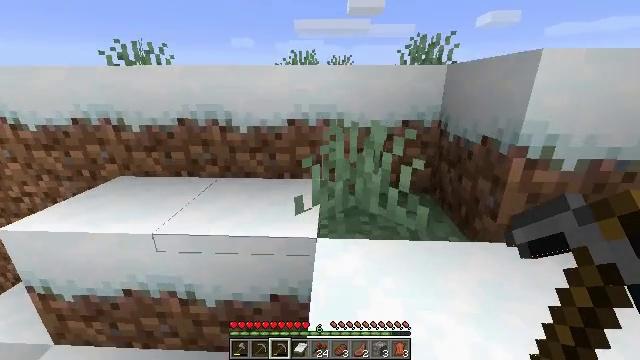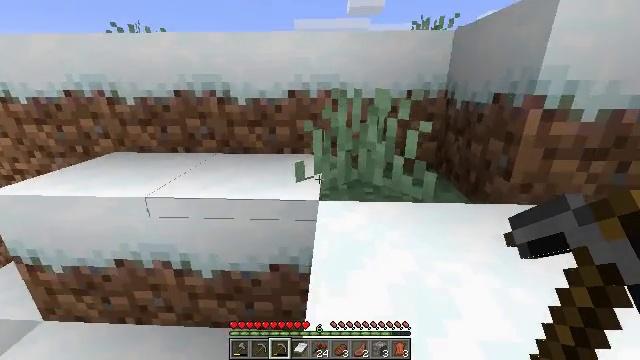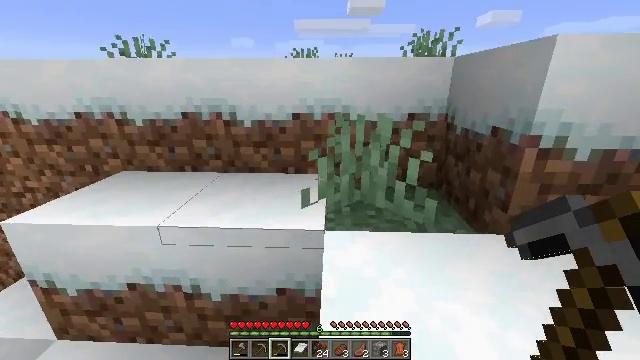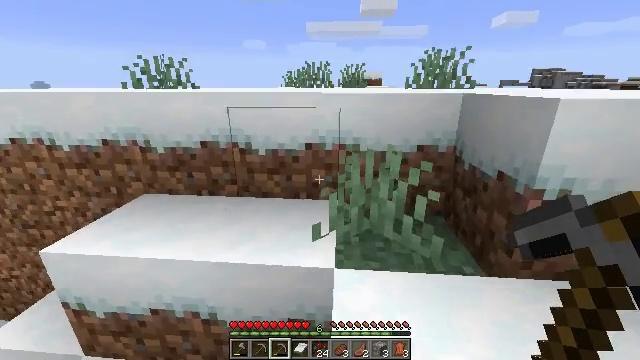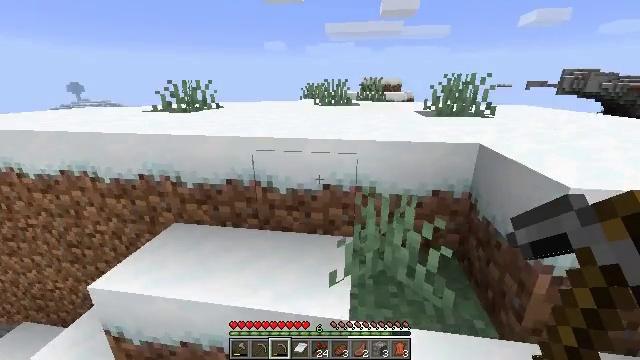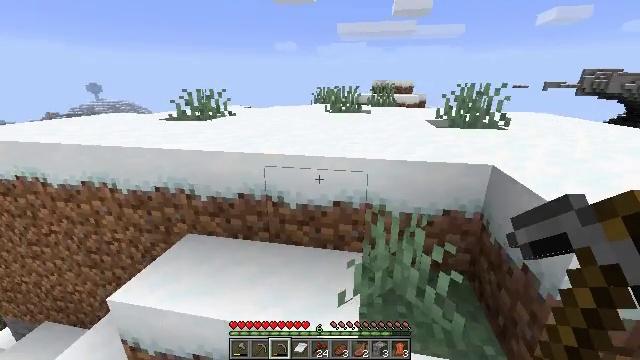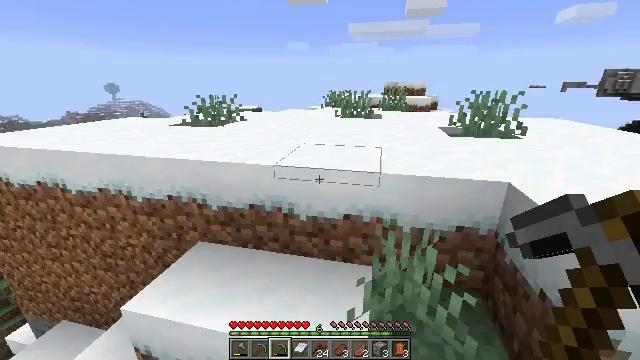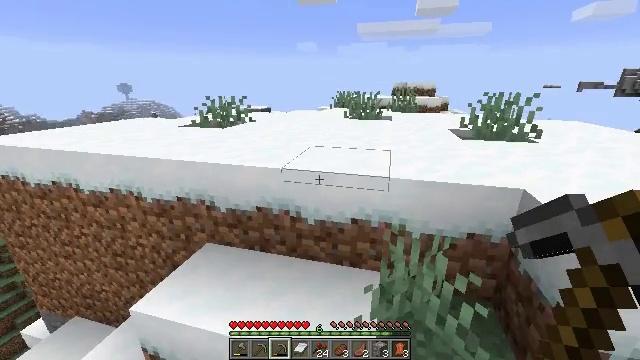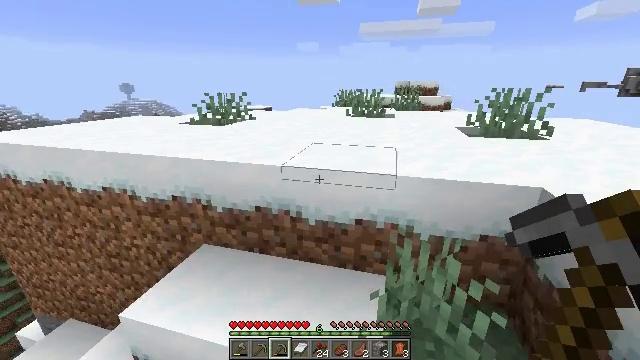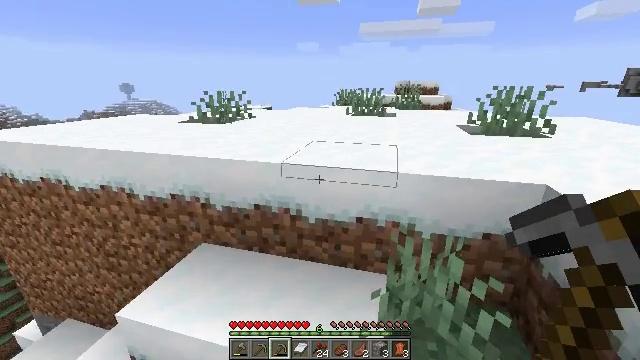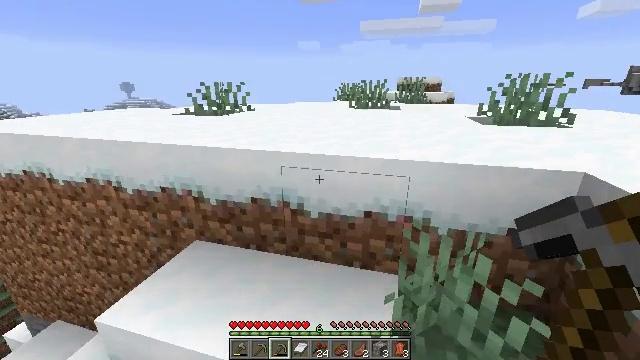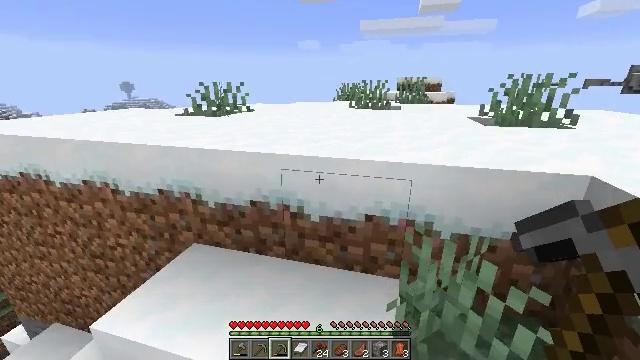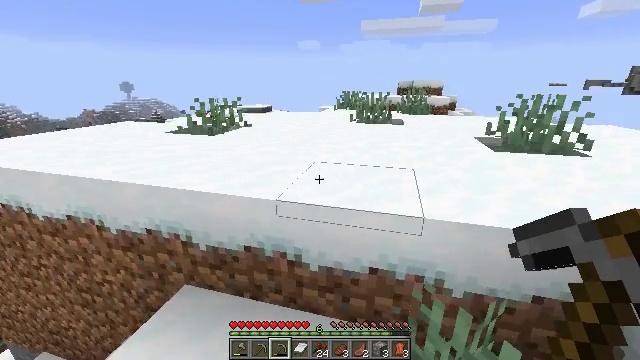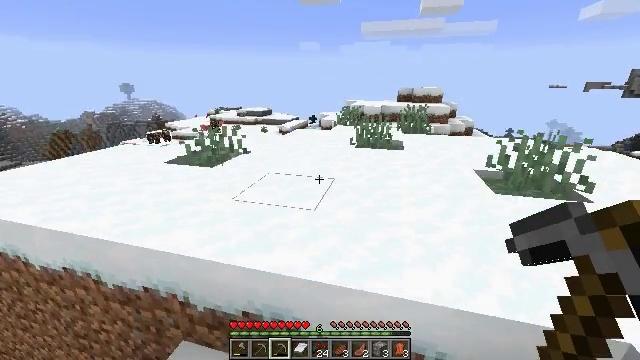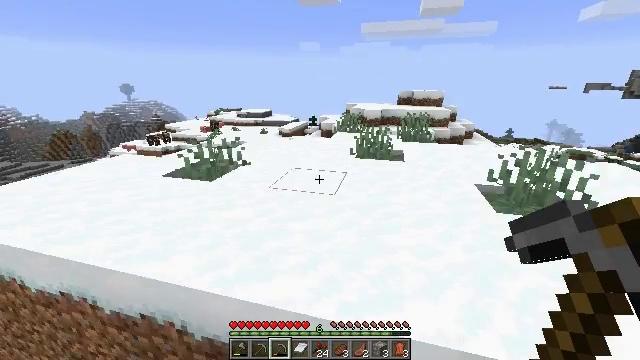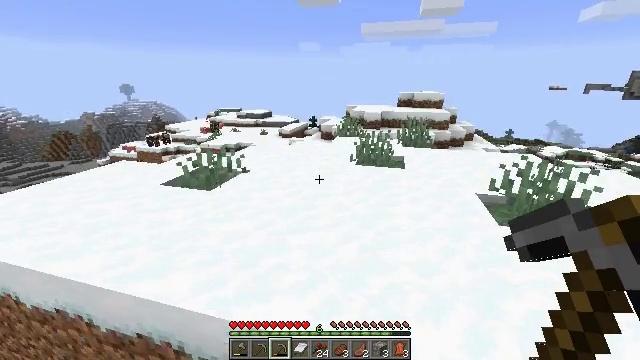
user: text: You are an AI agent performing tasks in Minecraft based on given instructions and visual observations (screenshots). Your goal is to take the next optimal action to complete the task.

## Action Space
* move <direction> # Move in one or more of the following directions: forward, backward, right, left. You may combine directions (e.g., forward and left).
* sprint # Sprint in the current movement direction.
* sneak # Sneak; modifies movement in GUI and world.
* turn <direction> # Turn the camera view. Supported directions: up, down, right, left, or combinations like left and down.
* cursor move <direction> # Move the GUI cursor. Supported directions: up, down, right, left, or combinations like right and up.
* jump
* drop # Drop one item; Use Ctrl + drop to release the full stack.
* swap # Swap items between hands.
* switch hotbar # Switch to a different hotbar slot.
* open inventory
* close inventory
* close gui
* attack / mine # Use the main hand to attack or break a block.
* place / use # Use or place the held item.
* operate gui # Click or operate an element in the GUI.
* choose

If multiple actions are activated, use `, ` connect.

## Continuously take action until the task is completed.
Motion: motion action
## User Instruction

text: Break the mushroom stem block.
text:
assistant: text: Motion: move forward, jump
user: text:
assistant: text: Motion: move forward, jump
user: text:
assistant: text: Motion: move forward, turn left, jump
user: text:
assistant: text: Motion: move forward, turn left, jump
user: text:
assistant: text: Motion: move forward, turn left, jump
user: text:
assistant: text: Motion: move forward, turn left, jump
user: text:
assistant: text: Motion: move forward, turn left, jump
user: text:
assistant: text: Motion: move forward, jump
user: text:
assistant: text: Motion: move forward, jump
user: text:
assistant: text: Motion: move forward, jump
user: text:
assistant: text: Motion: move forward, jump
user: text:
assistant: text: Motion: move forward, jump
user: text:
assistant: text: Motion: move forward, jump
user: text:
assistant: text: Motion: move forward, jump
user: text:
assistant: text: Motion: move forward, jump
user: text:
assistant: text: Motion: move forward, jump
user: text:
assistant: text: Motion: move forward, jump
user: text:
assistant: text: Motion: move forward, jump
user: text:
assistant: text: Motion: move forward, jump
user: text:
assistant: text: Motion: move forward, jump
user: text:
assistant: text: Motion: move forward, turn left, jump
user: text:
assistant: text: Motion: move forward, turn left, jump
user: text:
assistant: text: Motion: move forward, turn left, jump
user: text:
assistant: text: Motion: move forward, turn left, jump
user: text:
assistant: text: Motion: move forward, turn left, jump
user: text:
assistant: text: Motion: move forward, turn left, jump
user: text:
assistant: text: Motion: move forward, turn left, jump
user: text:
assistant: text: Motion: move forward, turn left, jump
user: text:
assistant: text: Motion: move forward, turn left, jump
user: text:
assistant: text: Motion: move forward, turn left, jump